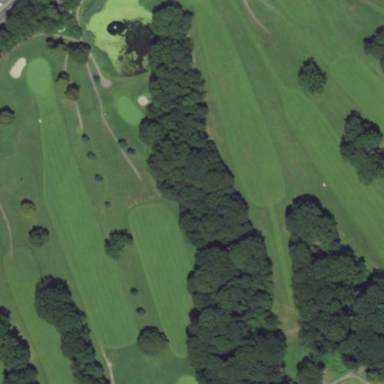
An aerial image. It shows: Grassy area designated as golf fairway.